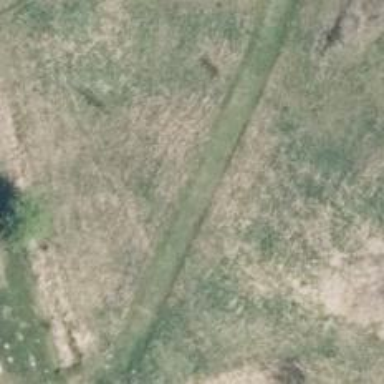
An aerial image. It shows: Designated path for golf carts on the ground. The path has grade 5 track type.